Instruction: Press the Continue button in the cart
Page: cart
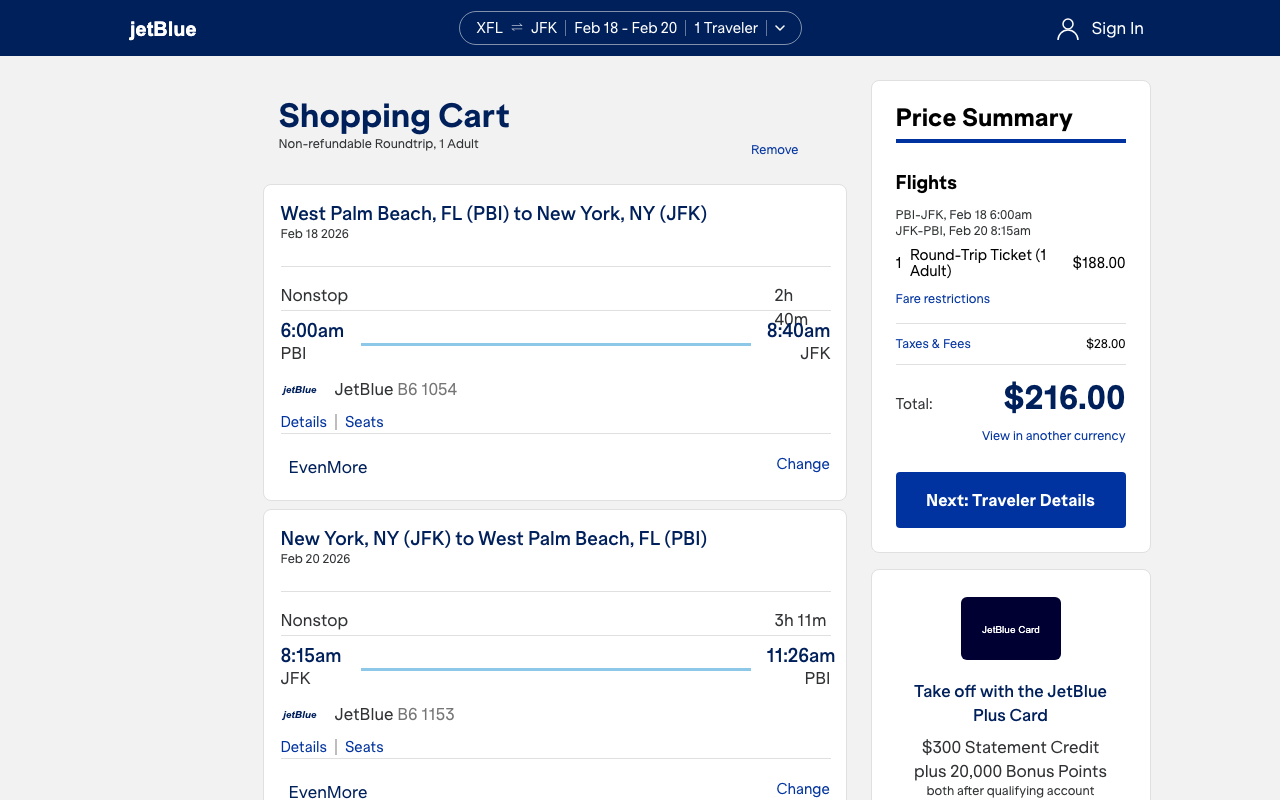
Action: click